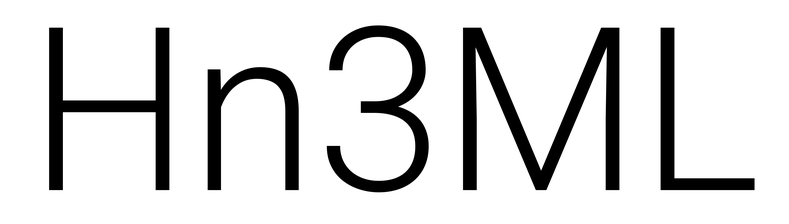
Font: Roboto_Light